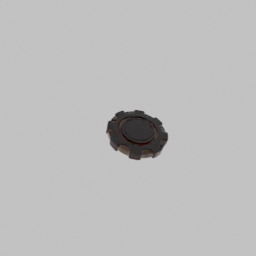
Label: decoration